Question: How can I escape this string or shall I say characters ''"); " ' (; '") ;' to be put on this html element
'''
<img src='<?=$this->webroot;?>img/document-note.png' onmouseover="tooltip.pop(this,'<?=$finalNote;?>')" />
'''
The '$finalNote' variable is equal to ''"); " ' (; '") ;' this value.
I tried doing this one:
'''
$finalNote = str_replace('"','"',$finalNote);
$finalNote = str_replace("'","'",$finalNote);
'''
The output has become like this:
'''
<img ;')"="" '")="" (;="" '="" "="" );="" onmouseover="tooltip.pop(this,' '" src="/img/document-note.png">
'''
My code does not make sense ( I know ^_^)
I also tried using this one:
'''
$finalNote = htmlspecialchars($finalNote);
'''
The output is this one:
'''
<img onmouseover="tooltip.pop(this,' '&quot;); &quot; ' (; '&quot;) ;')" src="/img/document-note.png">
'''
That is still wrong because when I hover the image that i have it gives me this error:

My question is that how do I escape those values properly so that I can render those on the '<img onmouseover="tooltip.pop(this,' '"); " ' (; '") ; ')" />' without those errors.
Your help will be greatly appeciated! Thanks!
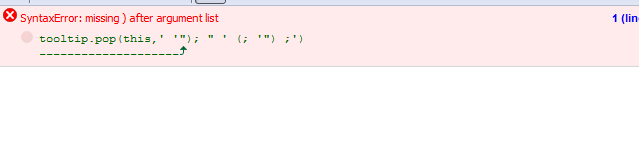
Answer: You're outputting a string into Javascript, so you first need to make sure it's valid Javascript syntax. This Javascript is then output into HTML, so you need to make sure it's proper HTML. So you're looking at two encoding steps:
'''
htmlspecialchars(json_encode($string))
'''
To be more exact:
'''
htmlspecialchars(sprintf('tooltip.pop(this, %s)', json_encode($finalNote)))
'''
This is now the properly escaped content for 'onmouseover="..."'.